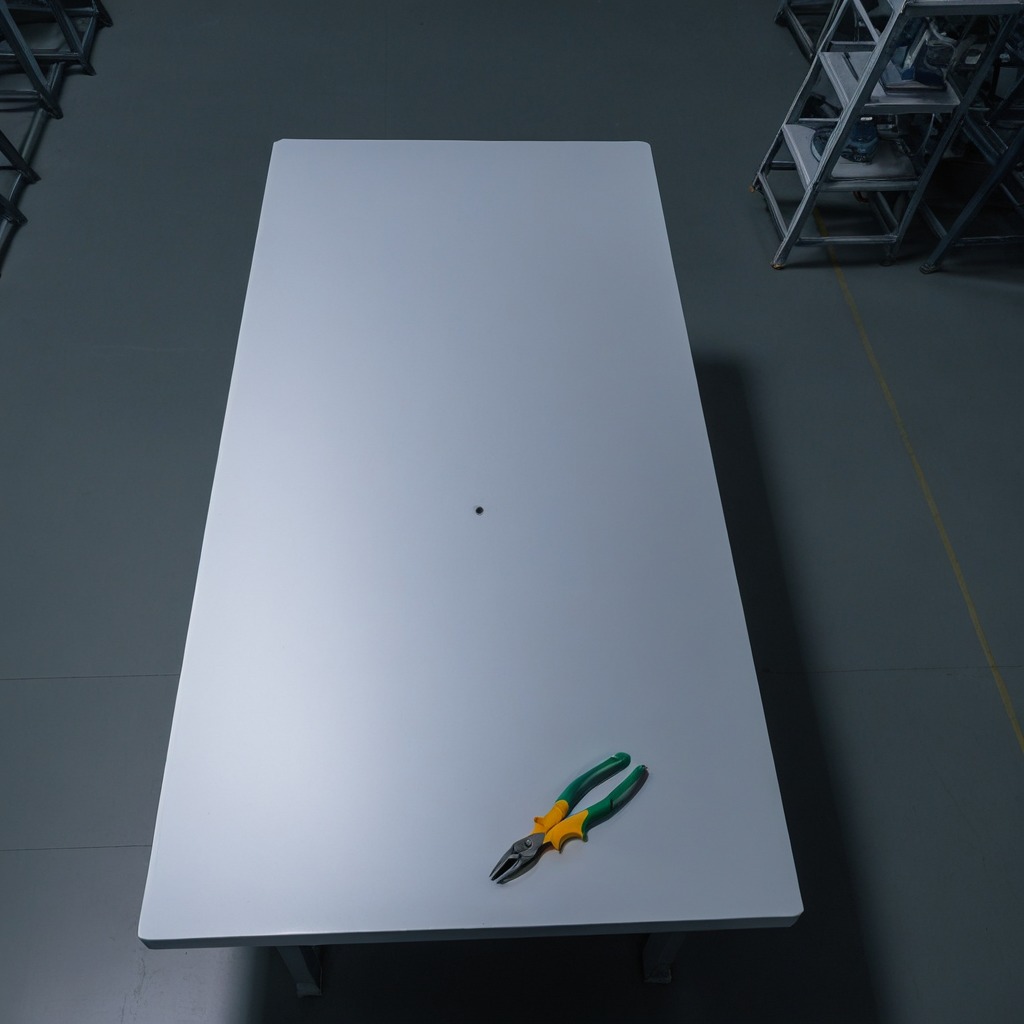
A plier is lying on the tabletop in the basement in the evening.